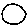
Label: moon